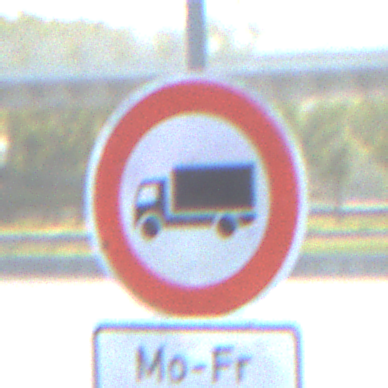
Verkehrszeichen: VerbotFuerKraftfahrzeugeUeberDreiKommaFuenfTonnen
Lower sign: ZeitangabenMitBeschraenkungAufWochentage2
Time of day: SunriseSunset
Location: Outdoor (Urban)
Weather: Clear
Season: NotSpecified
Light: Natural